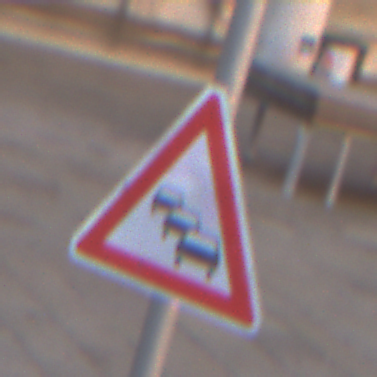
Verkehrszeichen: Stau
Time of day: SunriseSunset
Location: Outdoor (Urban)
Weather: Clear
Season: NotSpecified
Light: Natural